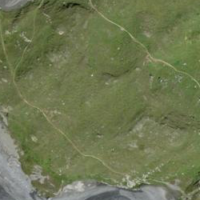
EUNIS habitat code: 48
Species observed at this site:
Marmota marmota
Bistorta vivipara
Gentianella campestris
Linaria cannabina